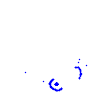
Particle: kaon